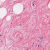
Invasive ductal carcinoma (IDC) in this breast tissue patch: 0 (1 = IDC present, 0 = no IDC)